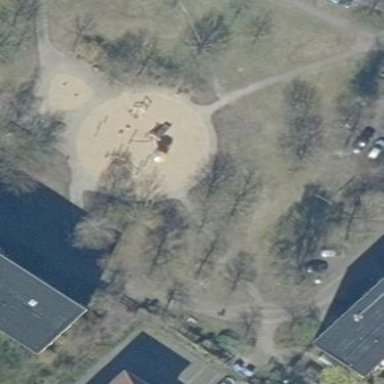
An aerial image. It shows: Playground area for leisure land.